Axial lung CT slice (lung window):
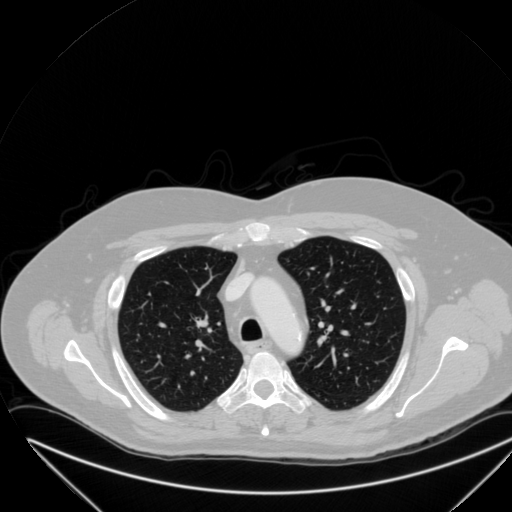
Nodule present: no